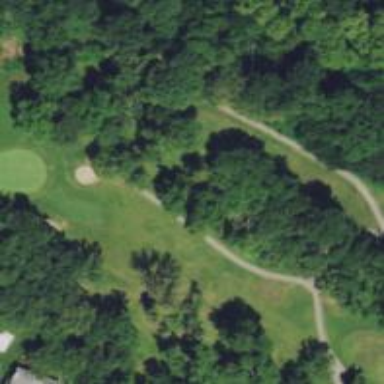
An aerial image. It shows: Path used for both walking and golf.